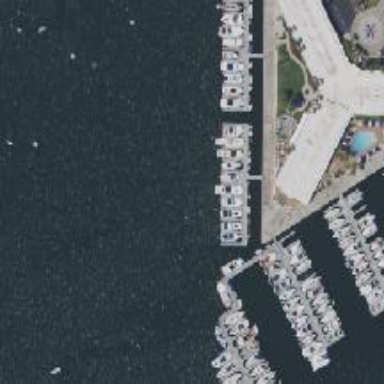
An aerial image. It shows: Man-made pier.